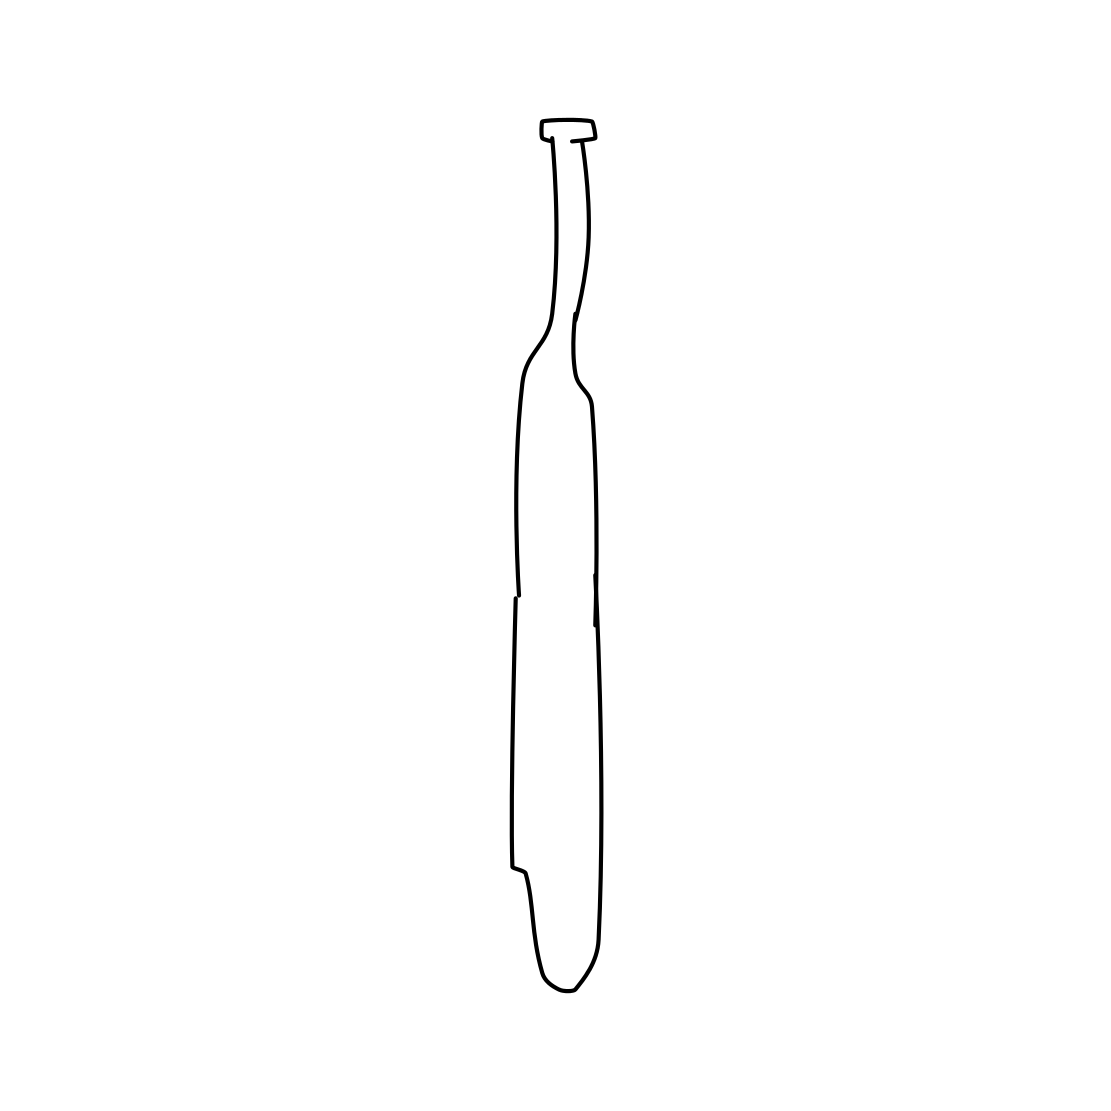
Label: baseball bat